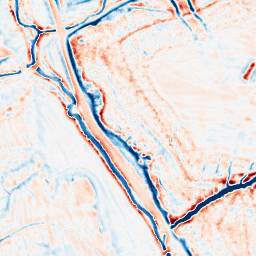
Category: edge_preserving
Decomposition family: bilateral
Decomposition parameters: d: 15
sigma_color: 75
sigma_space: 25
Upsampling method: cubic_catmull_rom
Upsampling parameters: scale: 2
Upsampling scale: 2